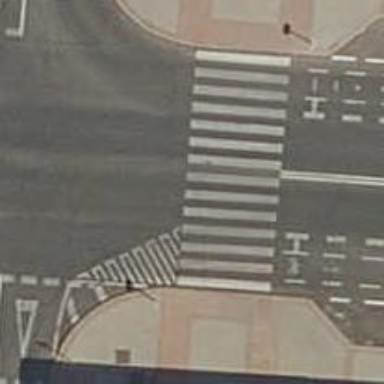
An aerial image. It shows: Road crossing with traffic signals.